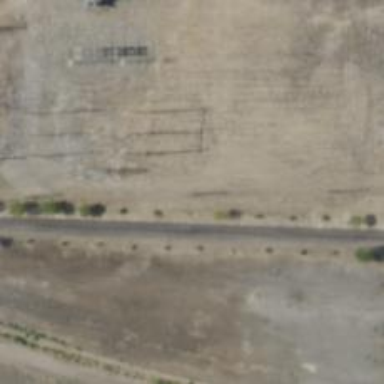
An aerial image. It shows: Power pole.